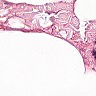
Metastatic tissue present: no